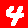
Digit: 4